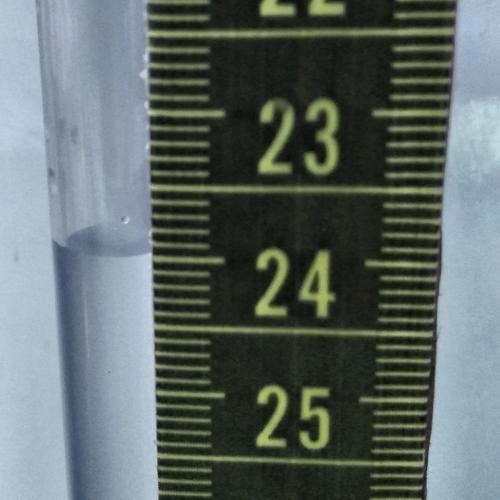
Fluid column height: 24.0 cm